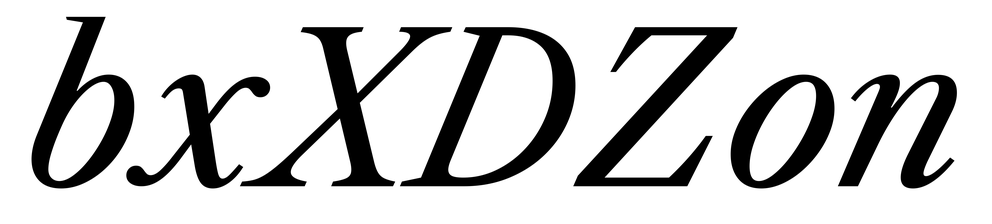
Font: LibreCaslonText-Italic_Italic